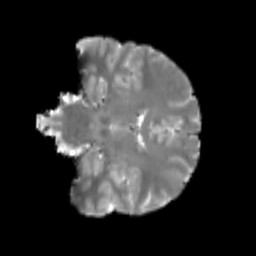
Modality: T2w
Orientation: coronal
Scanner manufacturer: siemens
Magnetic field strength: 3 T
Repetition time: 4 s
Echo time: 0.0594 s